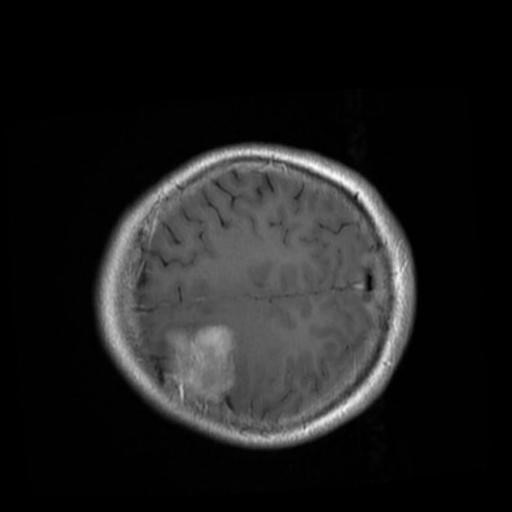
Label: brain_menin